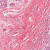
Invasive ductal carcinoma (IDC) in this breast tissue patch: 0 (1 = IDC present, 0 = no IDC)